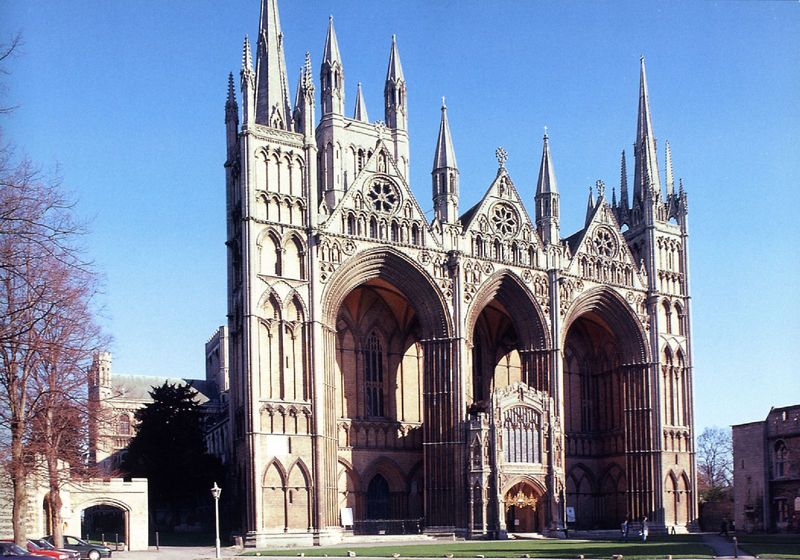
Titel: Kathedrale von Peterborough/Cambridgeshire (vormals Peterborough Abbey)
Standort: Peterborough (EU - GB)
Schlagwörter: himmel, bäume, fenster, kirche, drei, klar, türen, giebel, türe, stufen, halle, foto, türme, dom, sonnig, portal, tore, gotisch, spitzbogen, blauer himmel, strahlend, neugotik, 3, drei tore